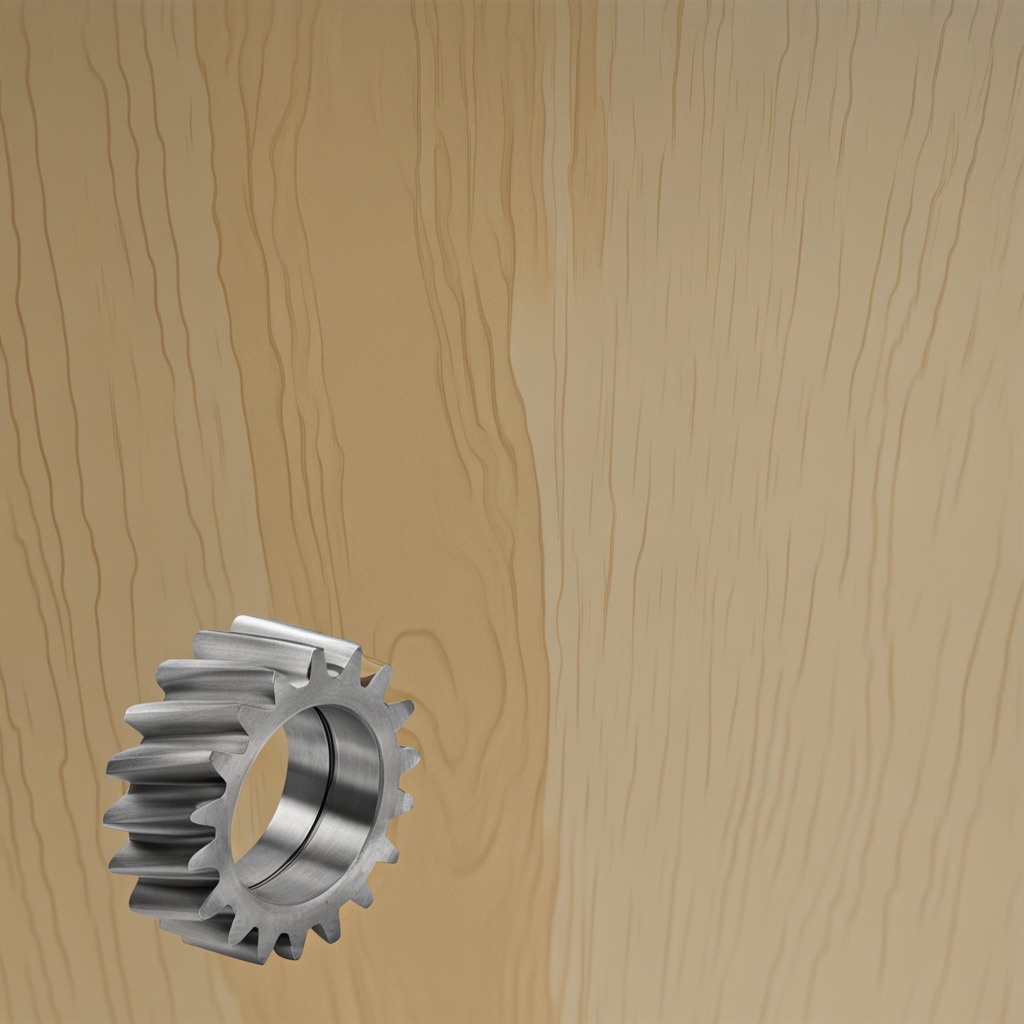
A steel gear with teeth is lying on the plywood surface in a paint workshop lit by afternoon window light.